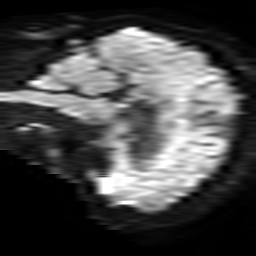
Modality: TRACE
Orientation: sagittal
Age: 64
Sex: female
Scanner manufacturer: philips
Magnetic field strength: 3 T
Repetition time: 4.61 s
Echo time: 0.07359 s